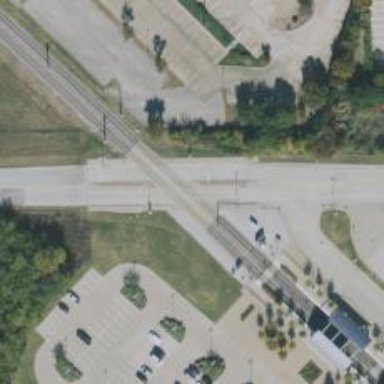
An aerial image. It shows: Light rail railway system with contact lines for electrification.